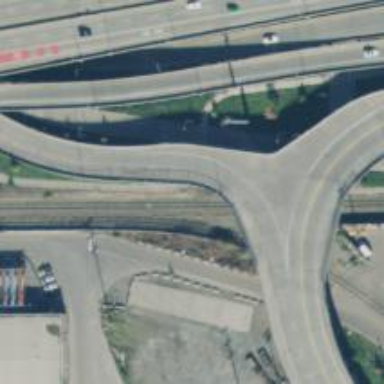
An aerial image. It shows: Secondary link road with bridge.